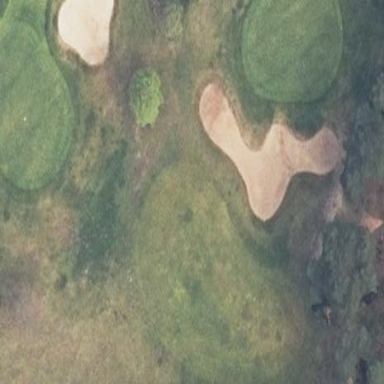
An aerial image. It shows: Golf bunker.